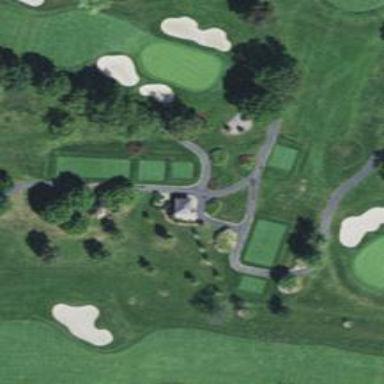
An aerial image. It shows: Path for both road and golf.